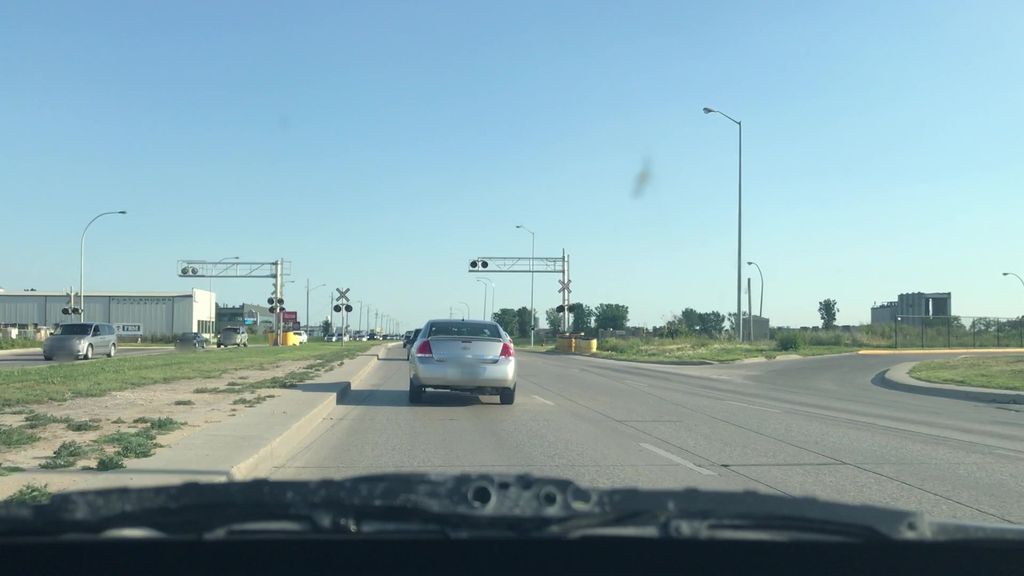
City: winnipeg